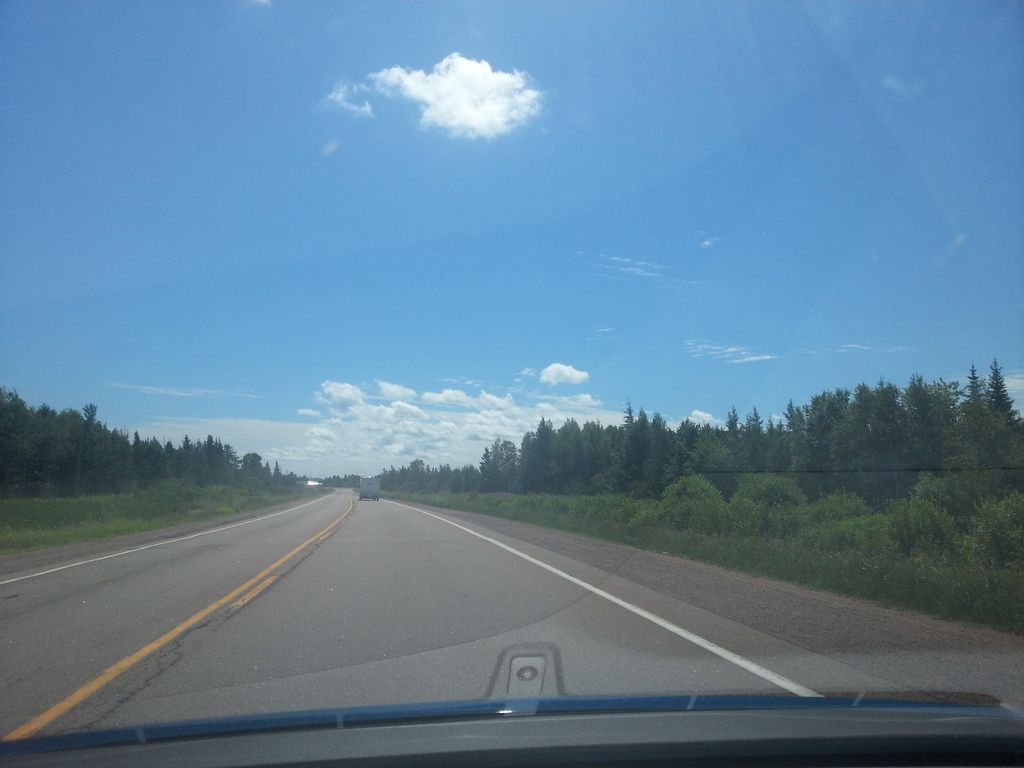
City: charlottetown